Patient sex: F
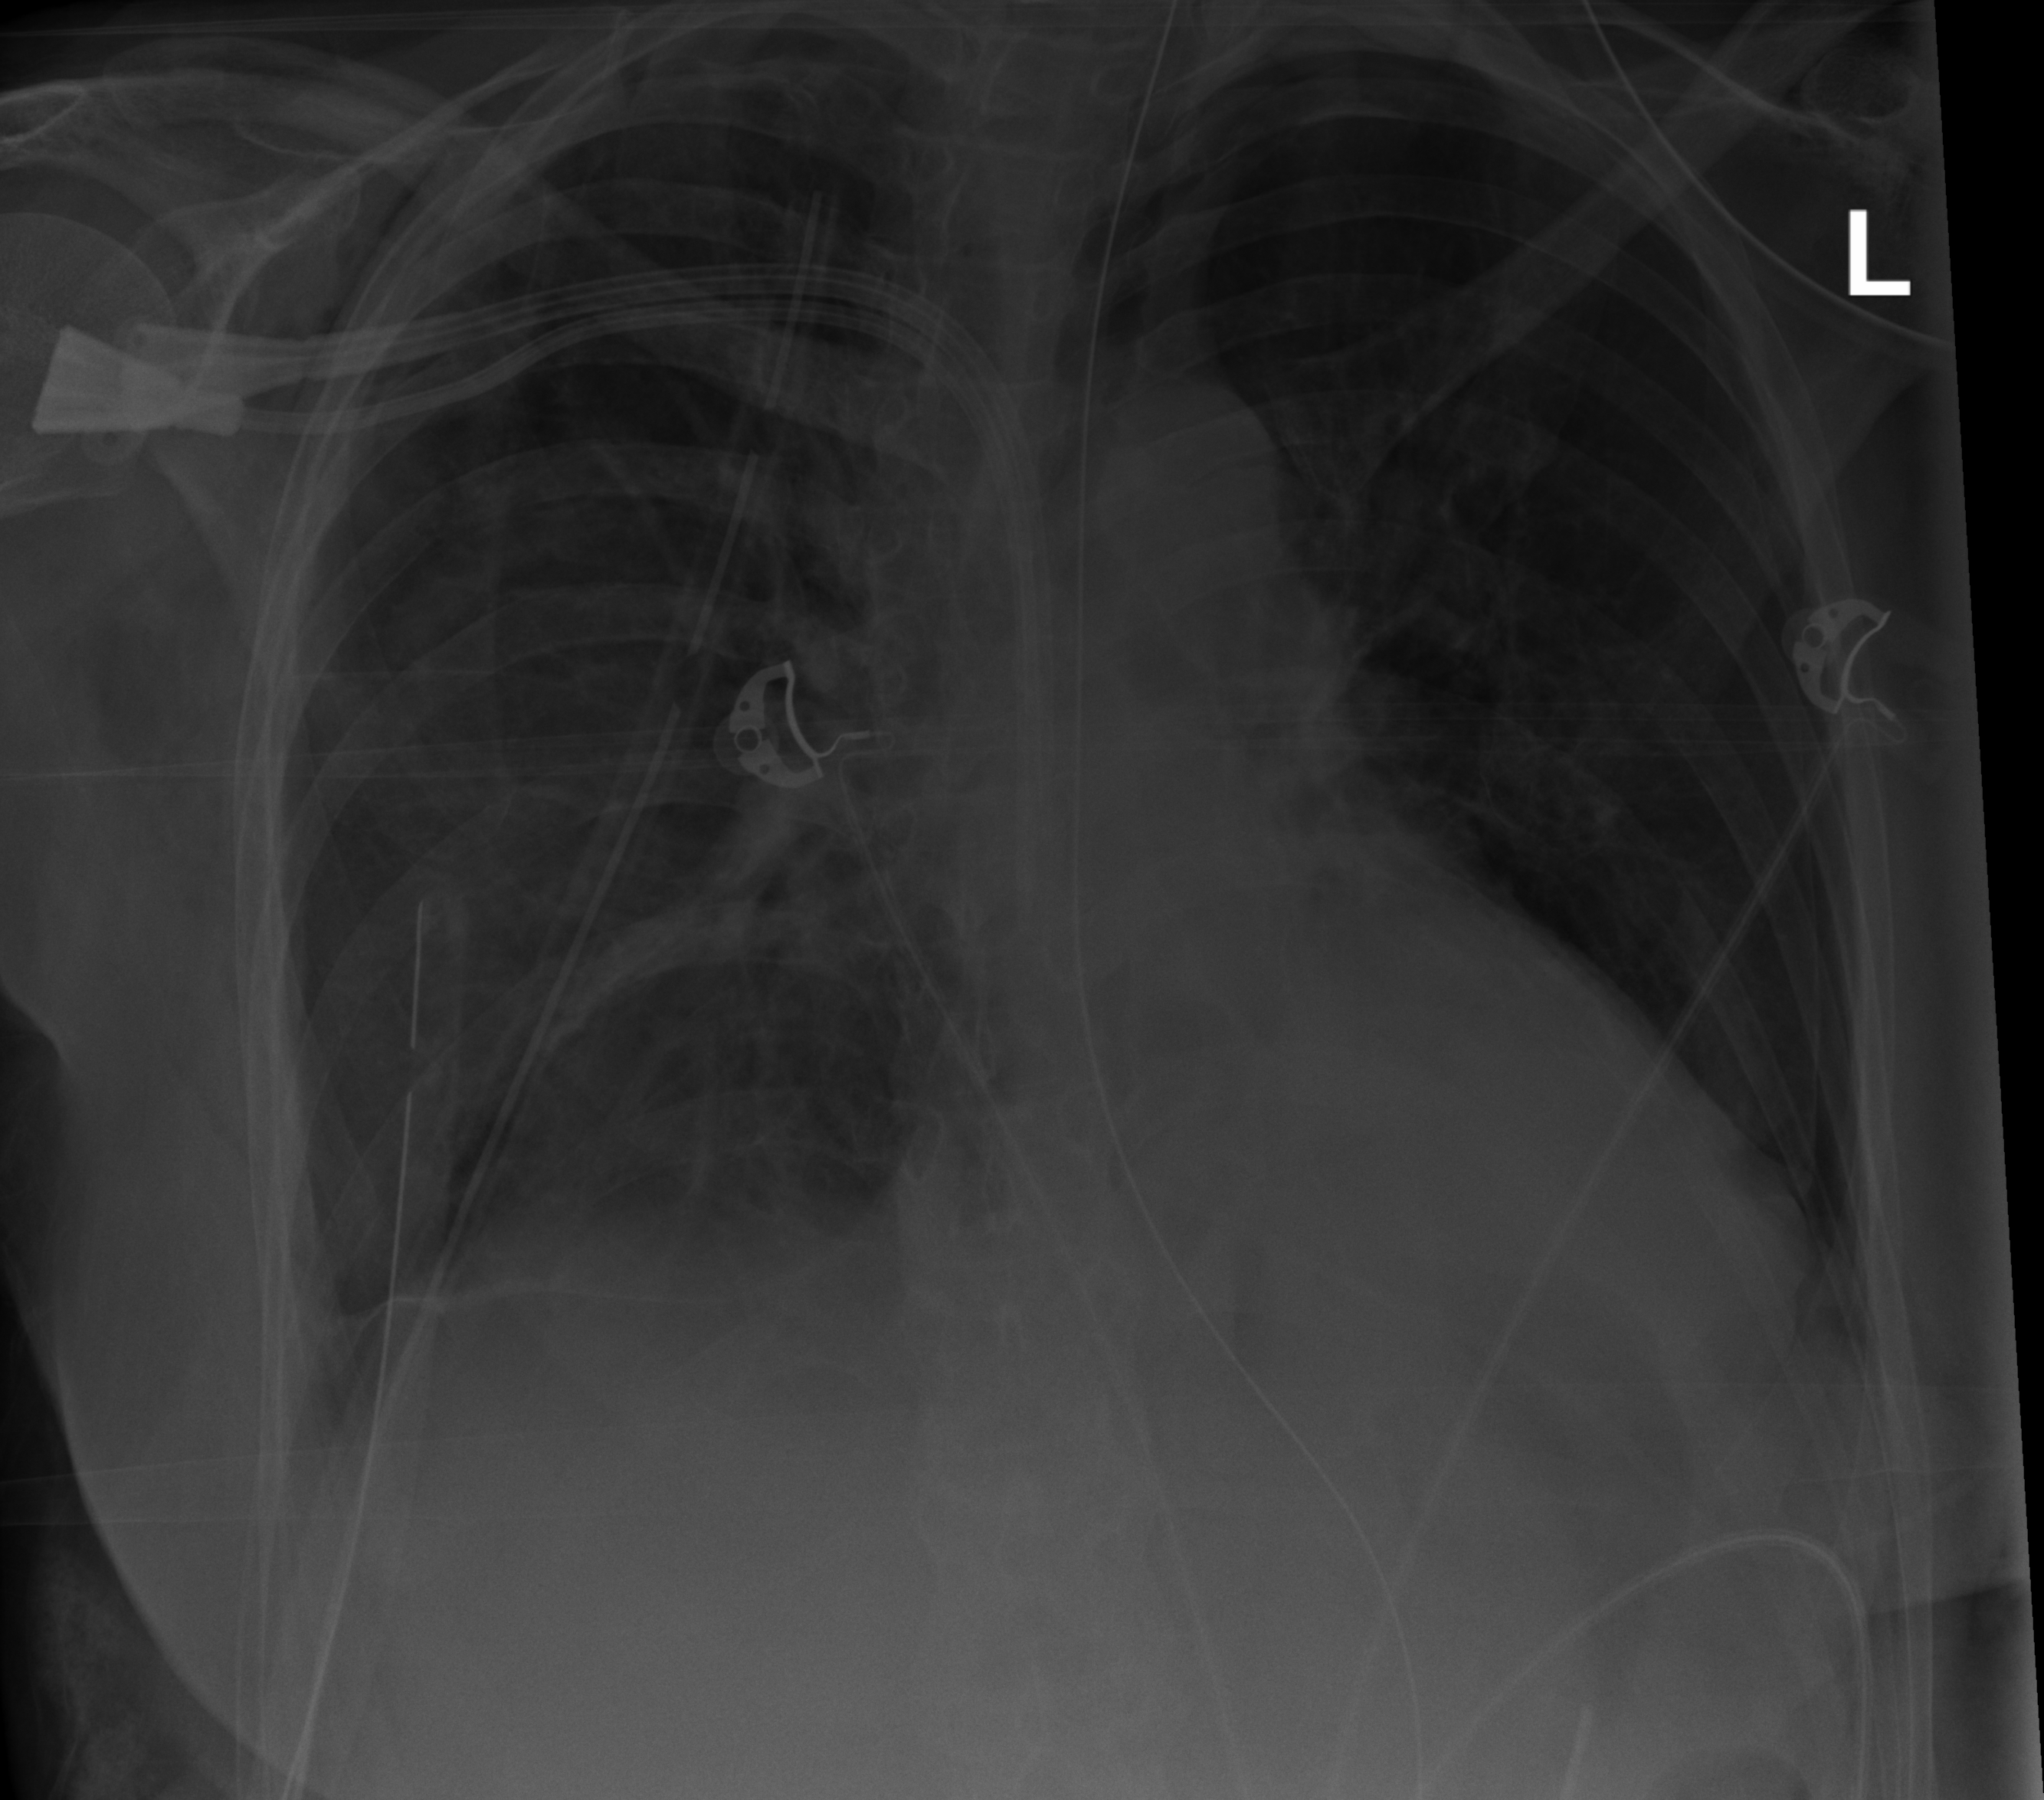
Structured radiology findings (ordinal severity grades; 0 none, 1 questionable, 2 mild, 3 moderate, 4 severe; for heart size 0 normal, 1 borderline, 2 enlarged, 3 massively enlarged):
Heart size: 1
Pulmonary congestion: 0
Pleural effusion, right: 2
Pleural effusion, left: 2
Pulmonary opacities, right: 2
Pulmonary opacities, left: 2
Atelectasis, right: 2
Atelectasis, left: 2